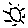
Label: sun